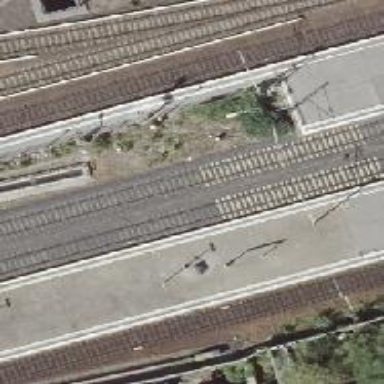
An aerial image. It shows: Bridge over electrified railway with contact lines.